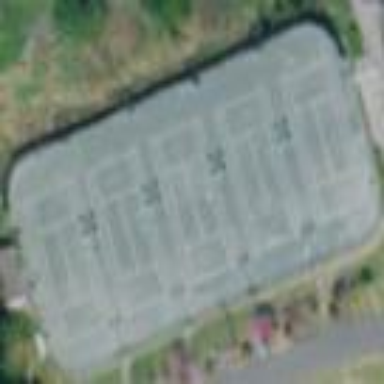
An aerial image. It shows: Tennis court in leisure pitch.